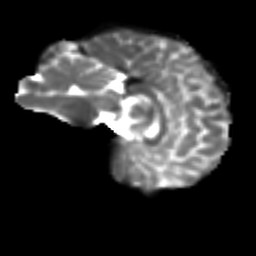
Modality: T2w
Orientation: sagittal
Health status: ill
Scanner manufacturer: siemens
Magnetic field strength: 3 T
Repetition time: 6.8 s
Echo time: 0.097 s